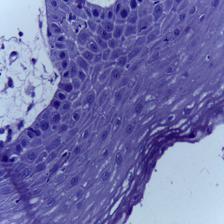
Diagnosis: Normal